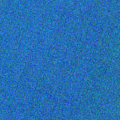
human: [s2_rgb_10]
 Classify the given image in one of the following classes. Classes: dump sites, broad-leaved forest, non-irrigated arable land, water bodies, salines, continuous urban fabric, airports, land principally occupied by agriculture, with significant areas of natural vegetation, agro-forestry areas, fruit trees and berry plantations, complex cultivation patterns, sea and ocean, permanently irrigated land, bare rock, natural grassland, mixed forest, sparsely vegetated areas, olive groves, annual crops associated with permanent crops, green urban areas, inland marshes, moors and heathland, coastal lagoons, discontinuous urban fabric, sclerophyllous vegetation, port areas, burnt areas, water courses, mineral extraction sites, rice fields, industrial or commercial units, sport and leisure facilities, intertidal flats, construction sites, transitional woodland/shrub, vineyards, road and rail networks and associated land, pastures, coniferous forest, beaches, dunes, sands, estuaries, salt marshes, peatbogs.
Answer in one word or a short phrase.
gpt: sea and ocean